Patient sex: M
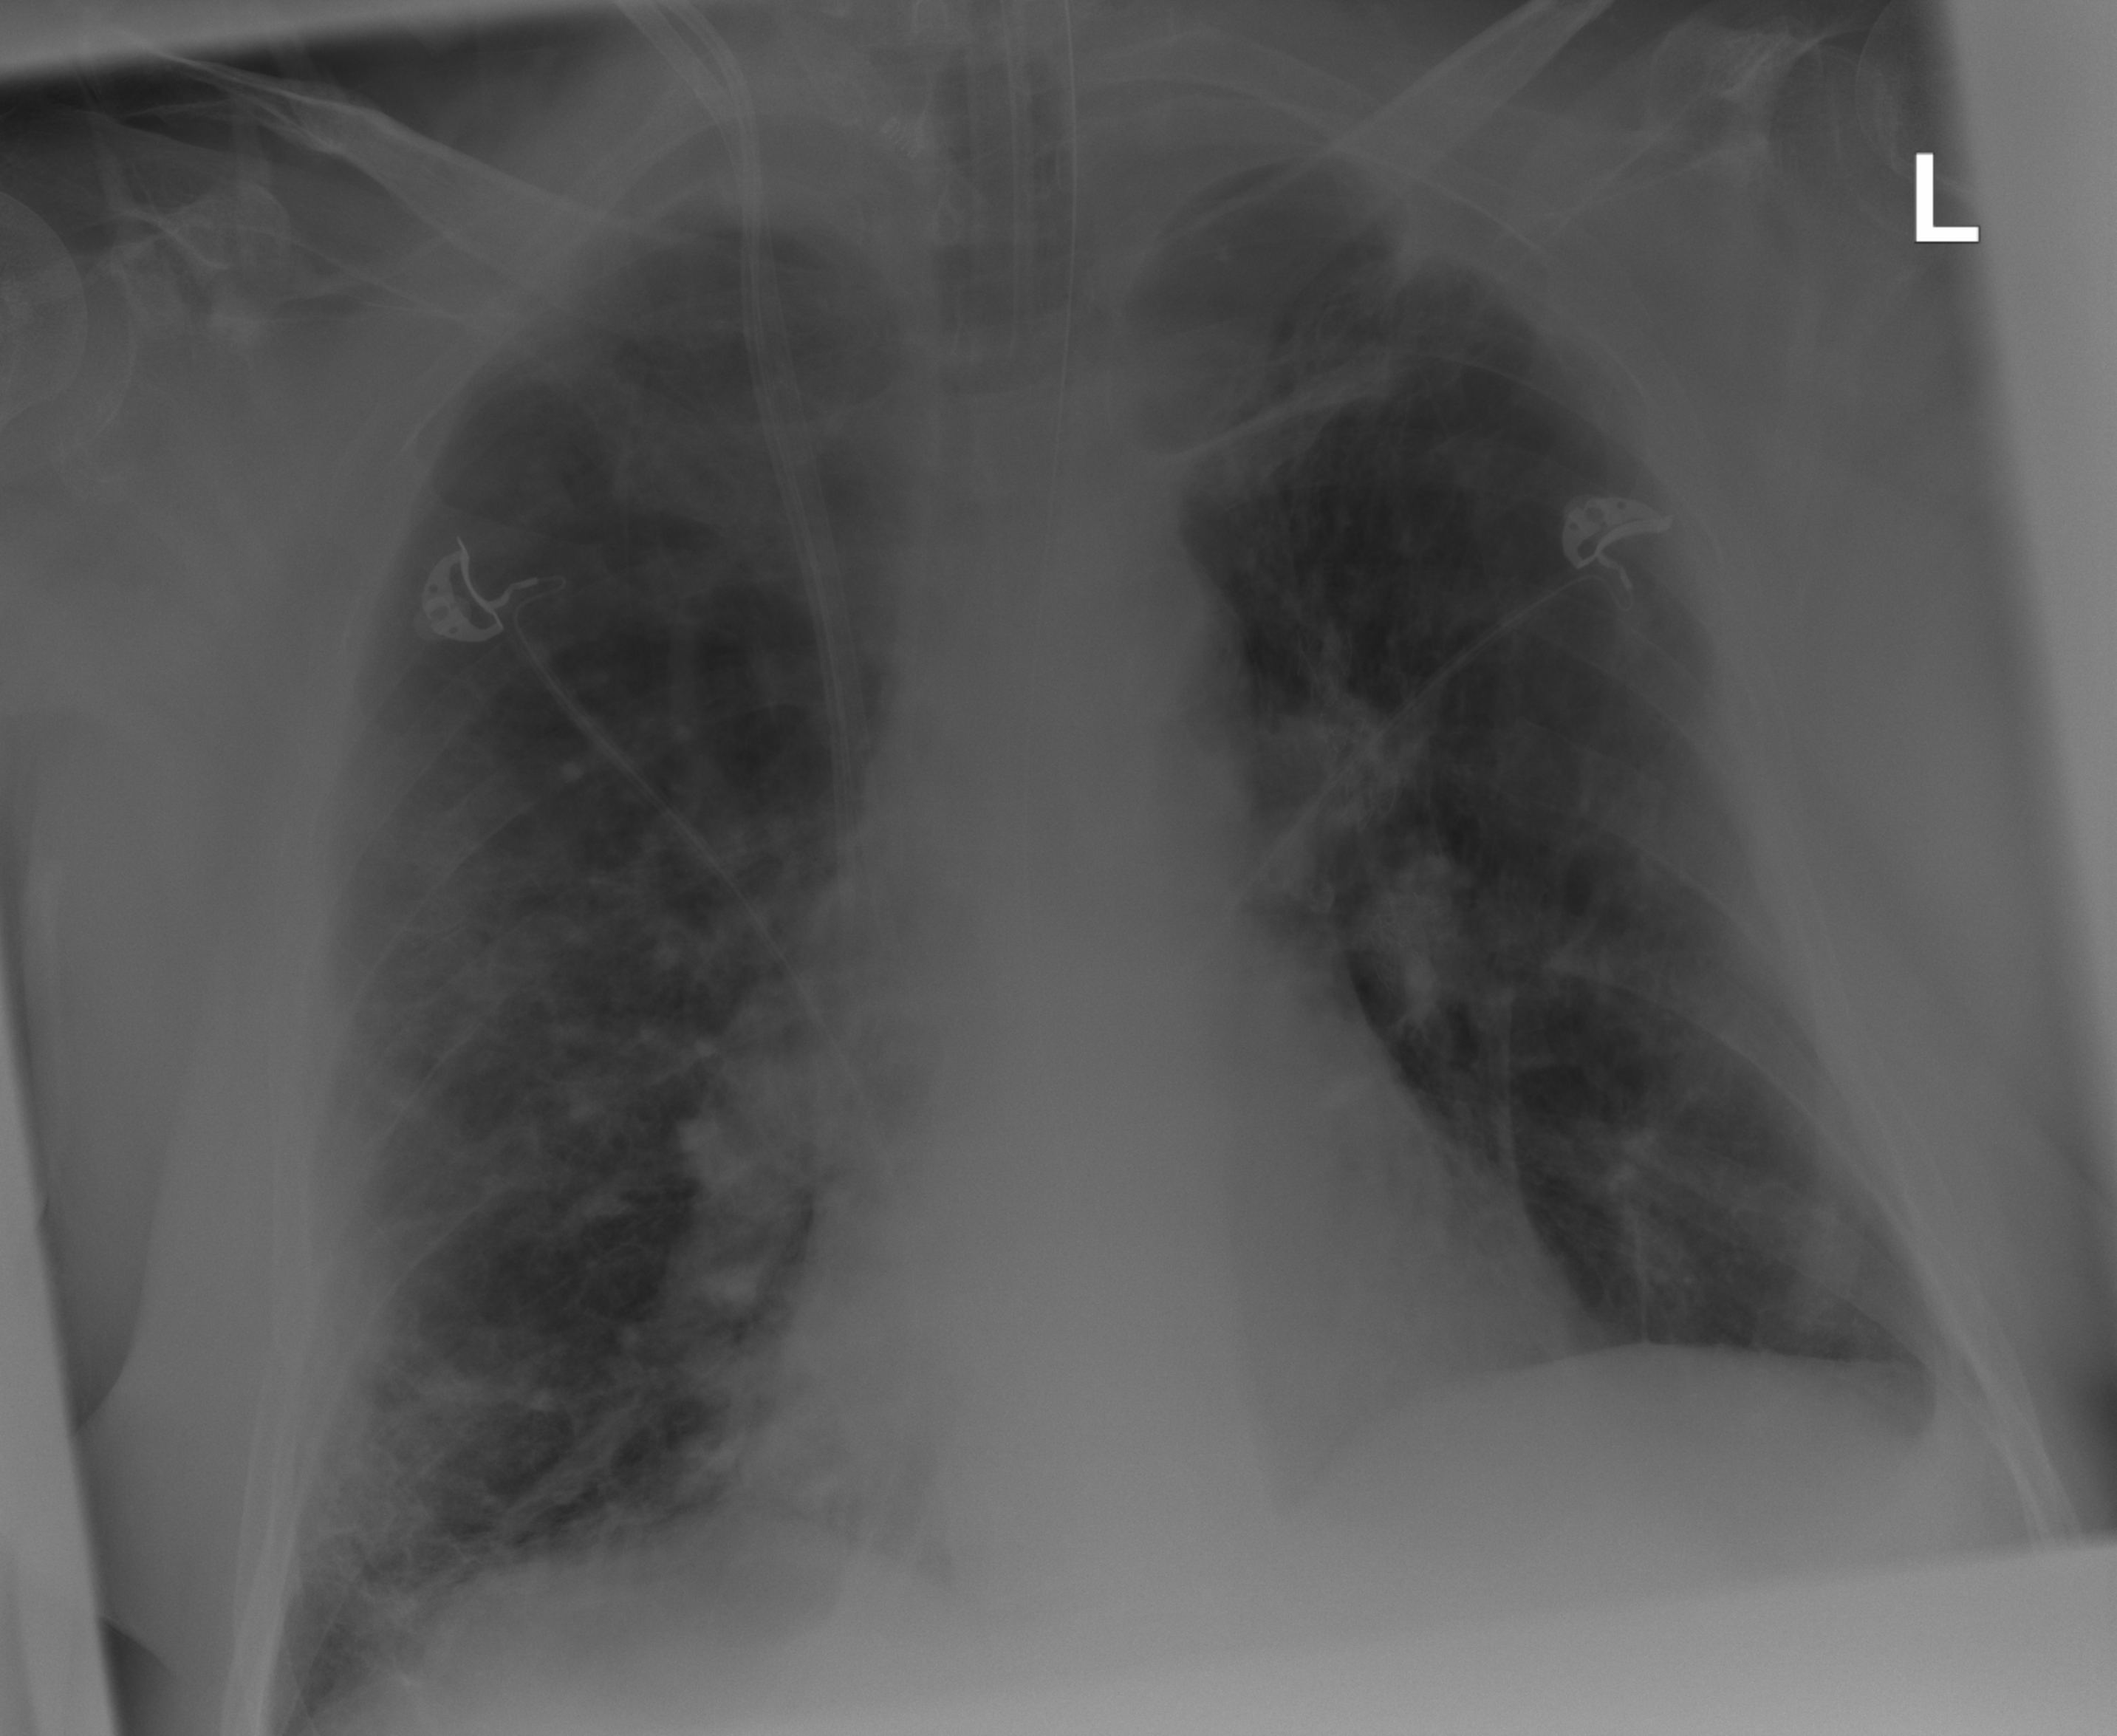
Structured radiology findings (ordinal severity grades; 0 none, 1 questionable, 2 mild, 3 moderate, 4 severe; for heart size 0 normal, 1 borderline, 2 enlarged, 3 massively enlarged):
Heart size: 0
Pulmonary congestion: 0
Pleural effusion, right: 1
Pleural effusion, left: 1
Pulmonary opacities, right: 2
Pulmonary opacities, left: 0
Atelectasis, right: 3
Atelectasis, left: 2